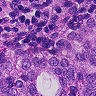
Metastatic tissue present: yes